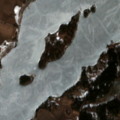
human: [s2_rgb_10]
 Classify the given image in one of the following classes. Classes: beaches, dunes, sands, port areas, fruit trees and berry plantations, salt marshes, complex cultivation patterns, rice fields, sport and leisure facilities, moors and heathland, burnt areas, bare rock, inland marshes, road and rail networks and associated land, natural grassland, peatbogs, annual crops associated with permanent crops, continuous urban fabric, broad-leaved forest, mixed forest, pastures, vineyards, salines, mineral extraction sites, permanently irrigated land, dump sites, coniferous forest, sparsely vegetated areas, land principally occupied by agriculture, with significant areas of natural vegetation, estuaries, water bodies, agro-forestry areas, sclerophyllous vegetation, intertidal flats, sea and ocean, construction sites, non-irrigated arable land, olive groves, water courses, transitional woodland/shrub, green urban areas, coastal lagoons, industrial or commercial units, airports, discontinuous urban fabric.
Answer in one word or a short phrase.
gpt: non-irrigated arable land, land principally occupied by agriculture, with significant areas of natural vegetation, coniferous forest, mixed forest, water bodies